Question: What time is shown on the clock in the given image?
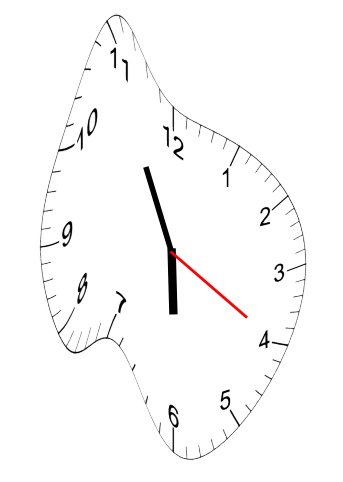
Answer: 05:55:20